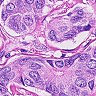
Metastatic tissue present: yes